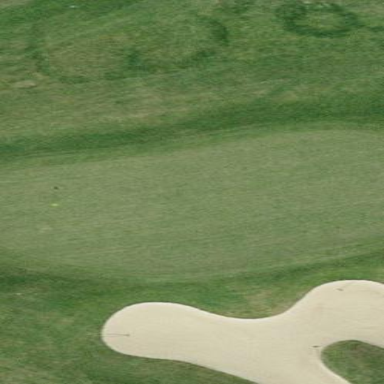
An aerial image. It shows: Golf green.